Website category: book
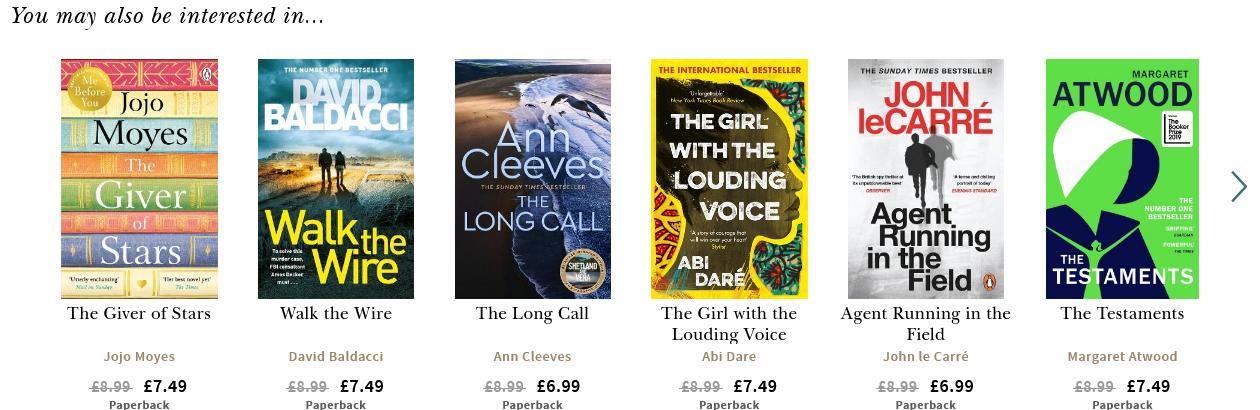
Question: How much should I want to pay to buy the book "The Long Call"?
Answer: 6.99

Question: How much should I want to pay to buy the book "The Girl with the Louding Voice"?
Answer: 7.49

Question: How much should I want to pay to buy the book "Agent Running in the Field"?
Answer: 6.99

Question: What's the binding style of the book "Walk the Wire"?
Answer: Paperback

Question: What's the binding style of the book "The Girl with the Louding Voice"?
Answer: Paperback

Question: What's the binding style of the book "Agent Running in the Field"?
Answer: Paperback

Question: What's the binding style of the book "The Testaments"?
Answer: Paperback

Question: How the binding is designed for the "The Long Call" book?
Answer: Paperback

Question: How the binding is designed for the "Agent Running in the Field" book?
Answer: Paperback

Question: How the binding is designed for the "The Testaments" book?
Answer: Paperback

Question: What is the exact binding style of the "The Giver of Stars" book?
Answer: Paperback

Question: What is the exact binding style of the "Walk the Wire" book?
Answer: Paperback

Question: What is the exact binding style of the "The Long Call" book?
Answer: Paperback

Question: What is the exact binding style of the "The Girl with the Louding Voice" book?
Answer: Paperback

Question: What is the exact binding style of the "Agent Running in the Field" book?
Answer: Paperback

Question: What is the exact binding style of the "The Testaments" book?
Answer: Paperback

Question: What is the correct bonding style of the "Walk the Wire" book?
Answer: Paperback

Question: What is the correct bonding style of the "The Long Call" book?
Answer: Paperback

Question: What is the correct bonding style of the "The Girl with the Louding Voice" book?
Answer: Paperback

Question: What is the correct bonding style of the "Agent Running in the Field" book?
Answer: Paperback

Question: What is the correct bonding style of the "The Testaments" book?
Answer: Paperback

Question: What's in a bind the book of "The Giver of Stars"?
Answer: Paperback

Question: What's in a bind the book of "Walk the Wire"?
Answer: Paperback

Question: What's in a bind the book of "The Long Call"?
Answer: Paperback

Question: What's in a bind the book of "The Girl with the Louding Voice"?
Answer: Paperback

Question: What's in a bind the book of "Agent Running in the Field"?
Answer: Paperback

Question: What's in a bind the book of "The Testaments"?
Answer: Paperback

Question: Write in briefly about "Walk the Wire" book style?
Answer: Paperback

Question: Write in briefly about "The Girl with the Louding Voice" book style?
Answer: Paperback

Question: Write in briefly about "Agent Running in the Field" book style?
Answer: Paperback

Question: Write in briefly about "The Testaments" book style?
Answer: Paperback

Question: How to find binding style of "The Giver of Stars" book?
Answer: Paperback

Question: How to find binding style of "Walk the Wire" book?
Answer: Paperback

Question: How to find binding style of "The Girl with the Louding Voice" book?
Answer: Paperback

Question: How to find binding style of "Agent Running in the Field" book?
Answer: Paperback